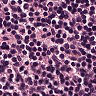
Metastatic tissue present: no